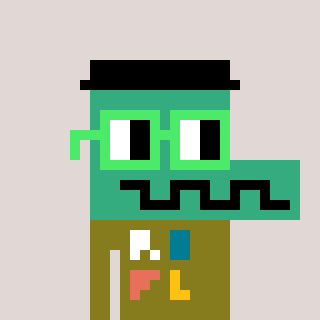
a pixel art character with square light green glasses, a crocodile-shaped head and a gunk-colored body on a warm background